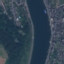
Land use / land cover class: River